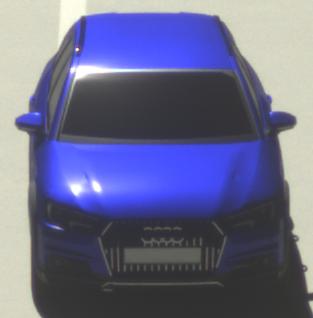
Make: Audi
Model: A4 Allroad 45 TFSI
Detailed model: A4 (B9) allroad
Model produced from: 2019/02
Model produced until: 2019/05
Doors: 5
Color: blue
Road condition: dry road
Daytime: morning or afternoon
Contrast: high contrast